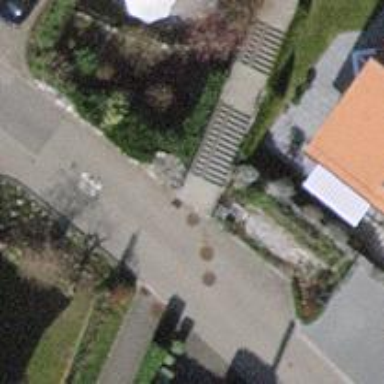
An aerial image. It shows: Set of steps on the road.